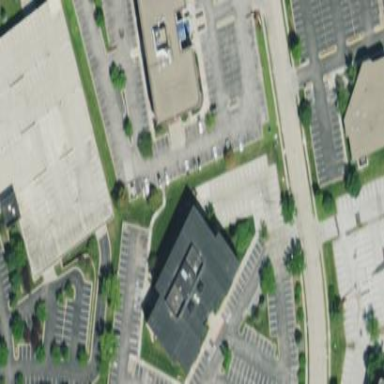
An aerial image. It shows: Office building.